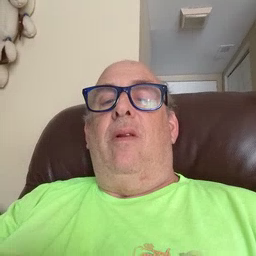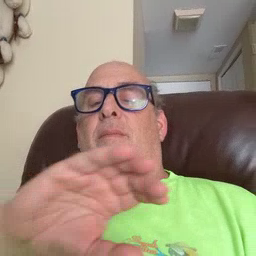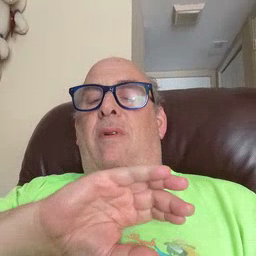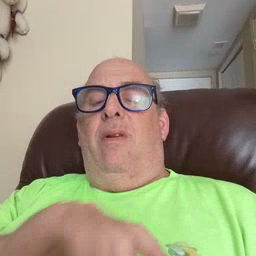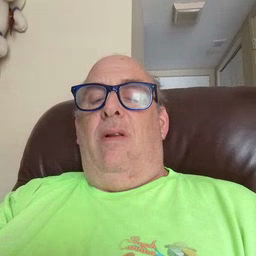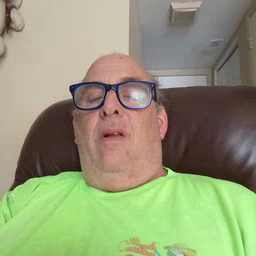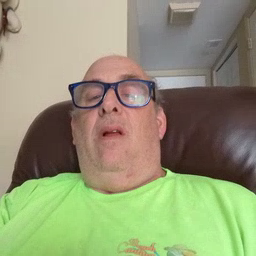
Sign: police